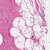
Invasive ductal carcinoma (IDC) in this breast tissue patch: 0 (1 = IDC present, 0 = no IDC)